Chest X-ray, PA view. Patient: 73 years old, sex F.
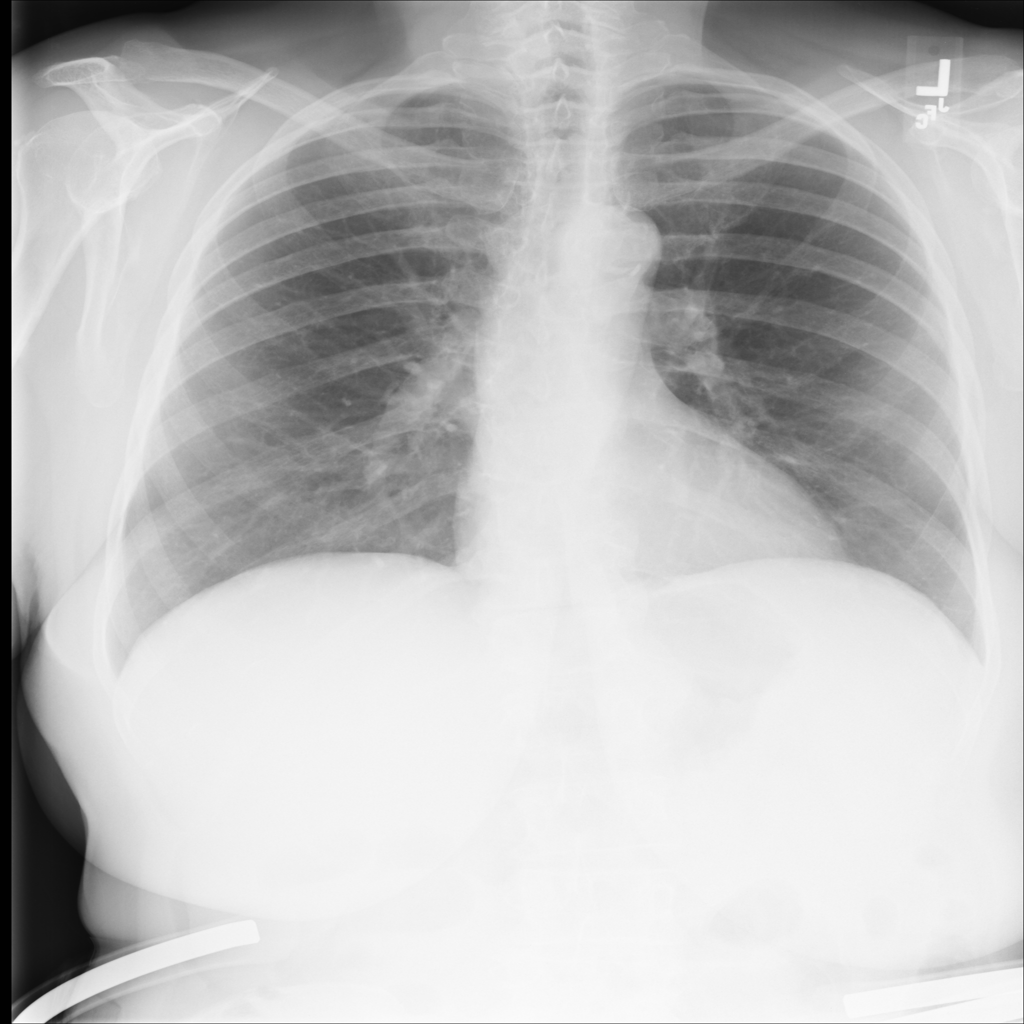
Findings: No Finding